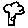
Label: tree